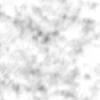
Label: no_change